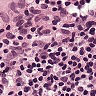
Metastatic tissue present: no